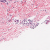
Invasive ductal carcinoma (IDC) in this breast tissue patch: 0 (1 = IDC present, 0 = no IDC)